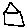
Label: house